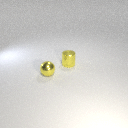
small yellow metal cylinder behind small yellow metal sphere